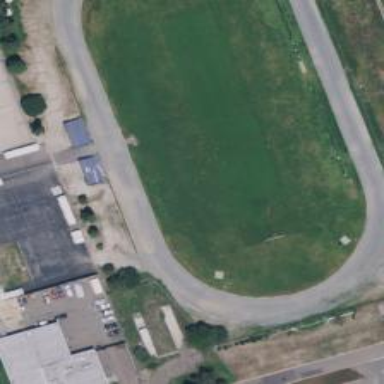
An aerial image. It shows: American football pitch.